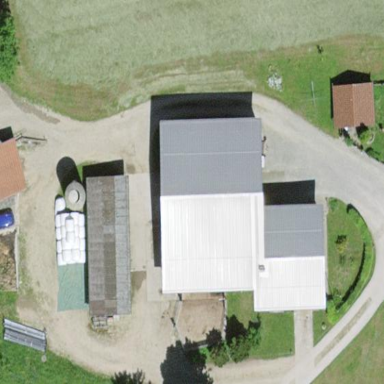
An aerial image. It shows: Farmyard area.